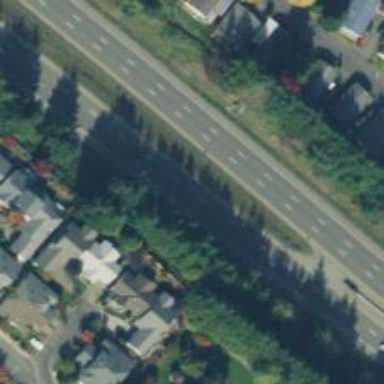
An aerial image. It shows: This is trunk highway with motorroad.